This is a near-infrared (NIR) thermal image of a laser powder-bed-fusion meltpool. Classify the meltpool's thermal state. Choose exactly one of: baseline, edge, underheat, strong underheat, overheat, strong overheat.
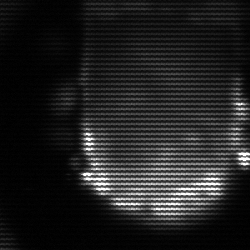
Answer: baseline